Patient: sex M, age 44
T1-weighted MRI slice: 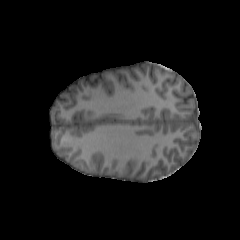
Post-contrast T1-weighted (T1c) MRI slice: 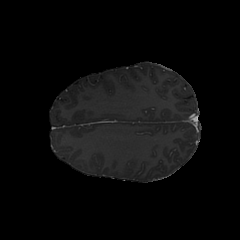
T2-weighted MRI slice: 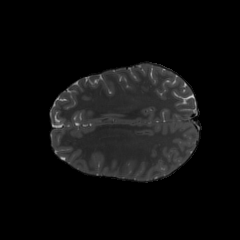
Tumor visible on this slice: no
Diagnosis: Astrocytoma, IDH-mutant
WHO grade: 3